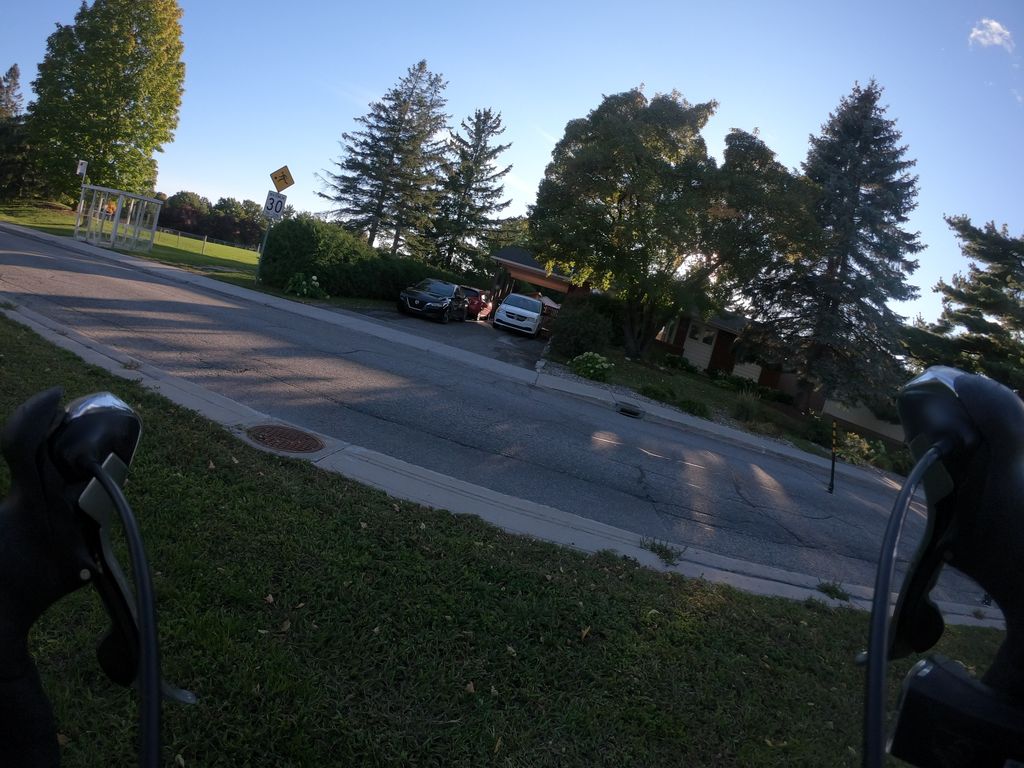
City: ottawa-gatineau